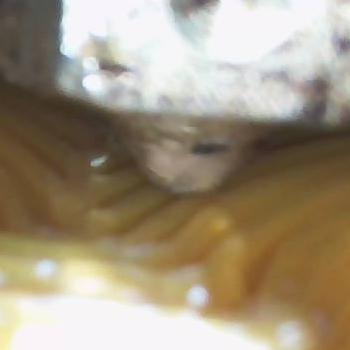
Flow rate: 33%